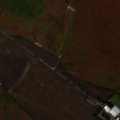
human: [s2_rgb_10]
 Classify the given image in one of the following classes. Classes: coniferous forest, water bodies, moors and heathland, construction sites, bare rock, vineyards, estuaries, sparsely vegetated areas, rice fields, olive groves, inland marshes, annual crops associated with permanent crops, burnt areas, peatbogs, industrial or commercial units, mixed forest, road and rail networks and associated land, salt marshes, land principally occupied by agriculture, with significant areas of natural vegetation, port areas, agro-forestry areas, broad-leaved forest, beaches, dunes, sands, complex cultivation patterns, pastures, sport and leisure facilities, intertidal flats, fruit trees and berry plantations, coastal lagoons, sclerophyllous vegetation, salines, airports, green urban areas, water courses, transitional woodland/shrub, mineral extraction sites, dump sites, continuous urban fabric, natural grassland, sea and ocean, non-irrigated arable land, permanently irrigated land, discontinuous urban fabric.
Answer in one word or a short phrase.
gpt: non-irrigated arable land